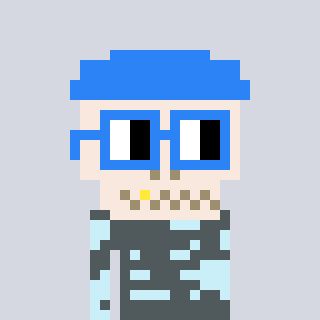
a pixel art character with square blue glasses, a skeleton-hat-shaped head and a cold-colored body on a cool background